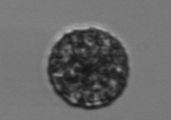
Label: Vicicitus_globosus